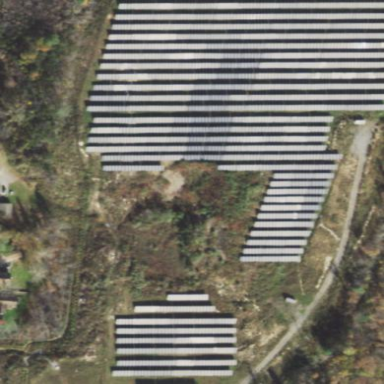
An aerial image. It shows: Solar power plant.